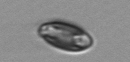
Label: pennate